This time-frequency spectrogram was computed from a bearing vibration snapshot; brighter regions carry more energy. Determine the bearing's health state. Answer with exactly one of: normal, inner_race, outer_race, ball.
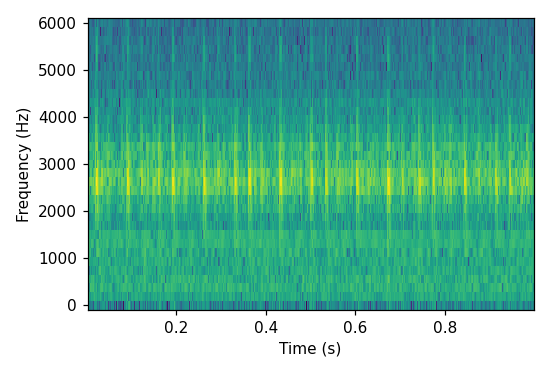
Answer: inner_race